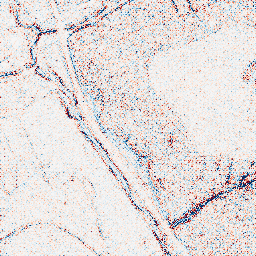
Category: edge_preserving
Decomposition family: bilateral
Decomposition parameters: d: 5
sigma_color: 150
sigma_space: 25
Upsampling method: regularized
Upsampling parameters: scale: 2
lambda_reg: 0.1
Upsampling scale: 2